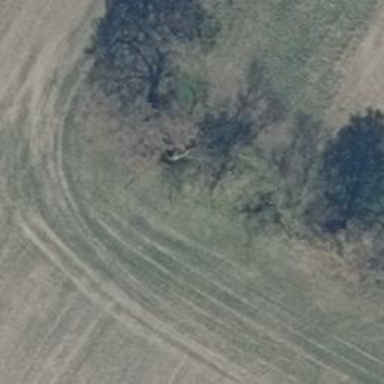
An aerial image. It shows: Row of trees in natural setting.